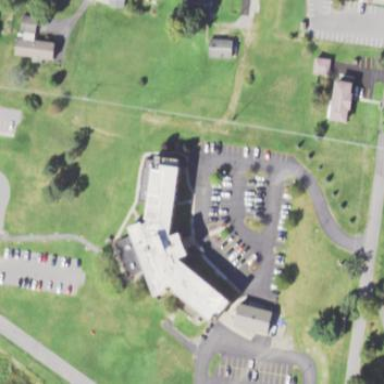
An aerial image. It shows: Nursing home building.